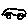
Label: car